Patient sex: F
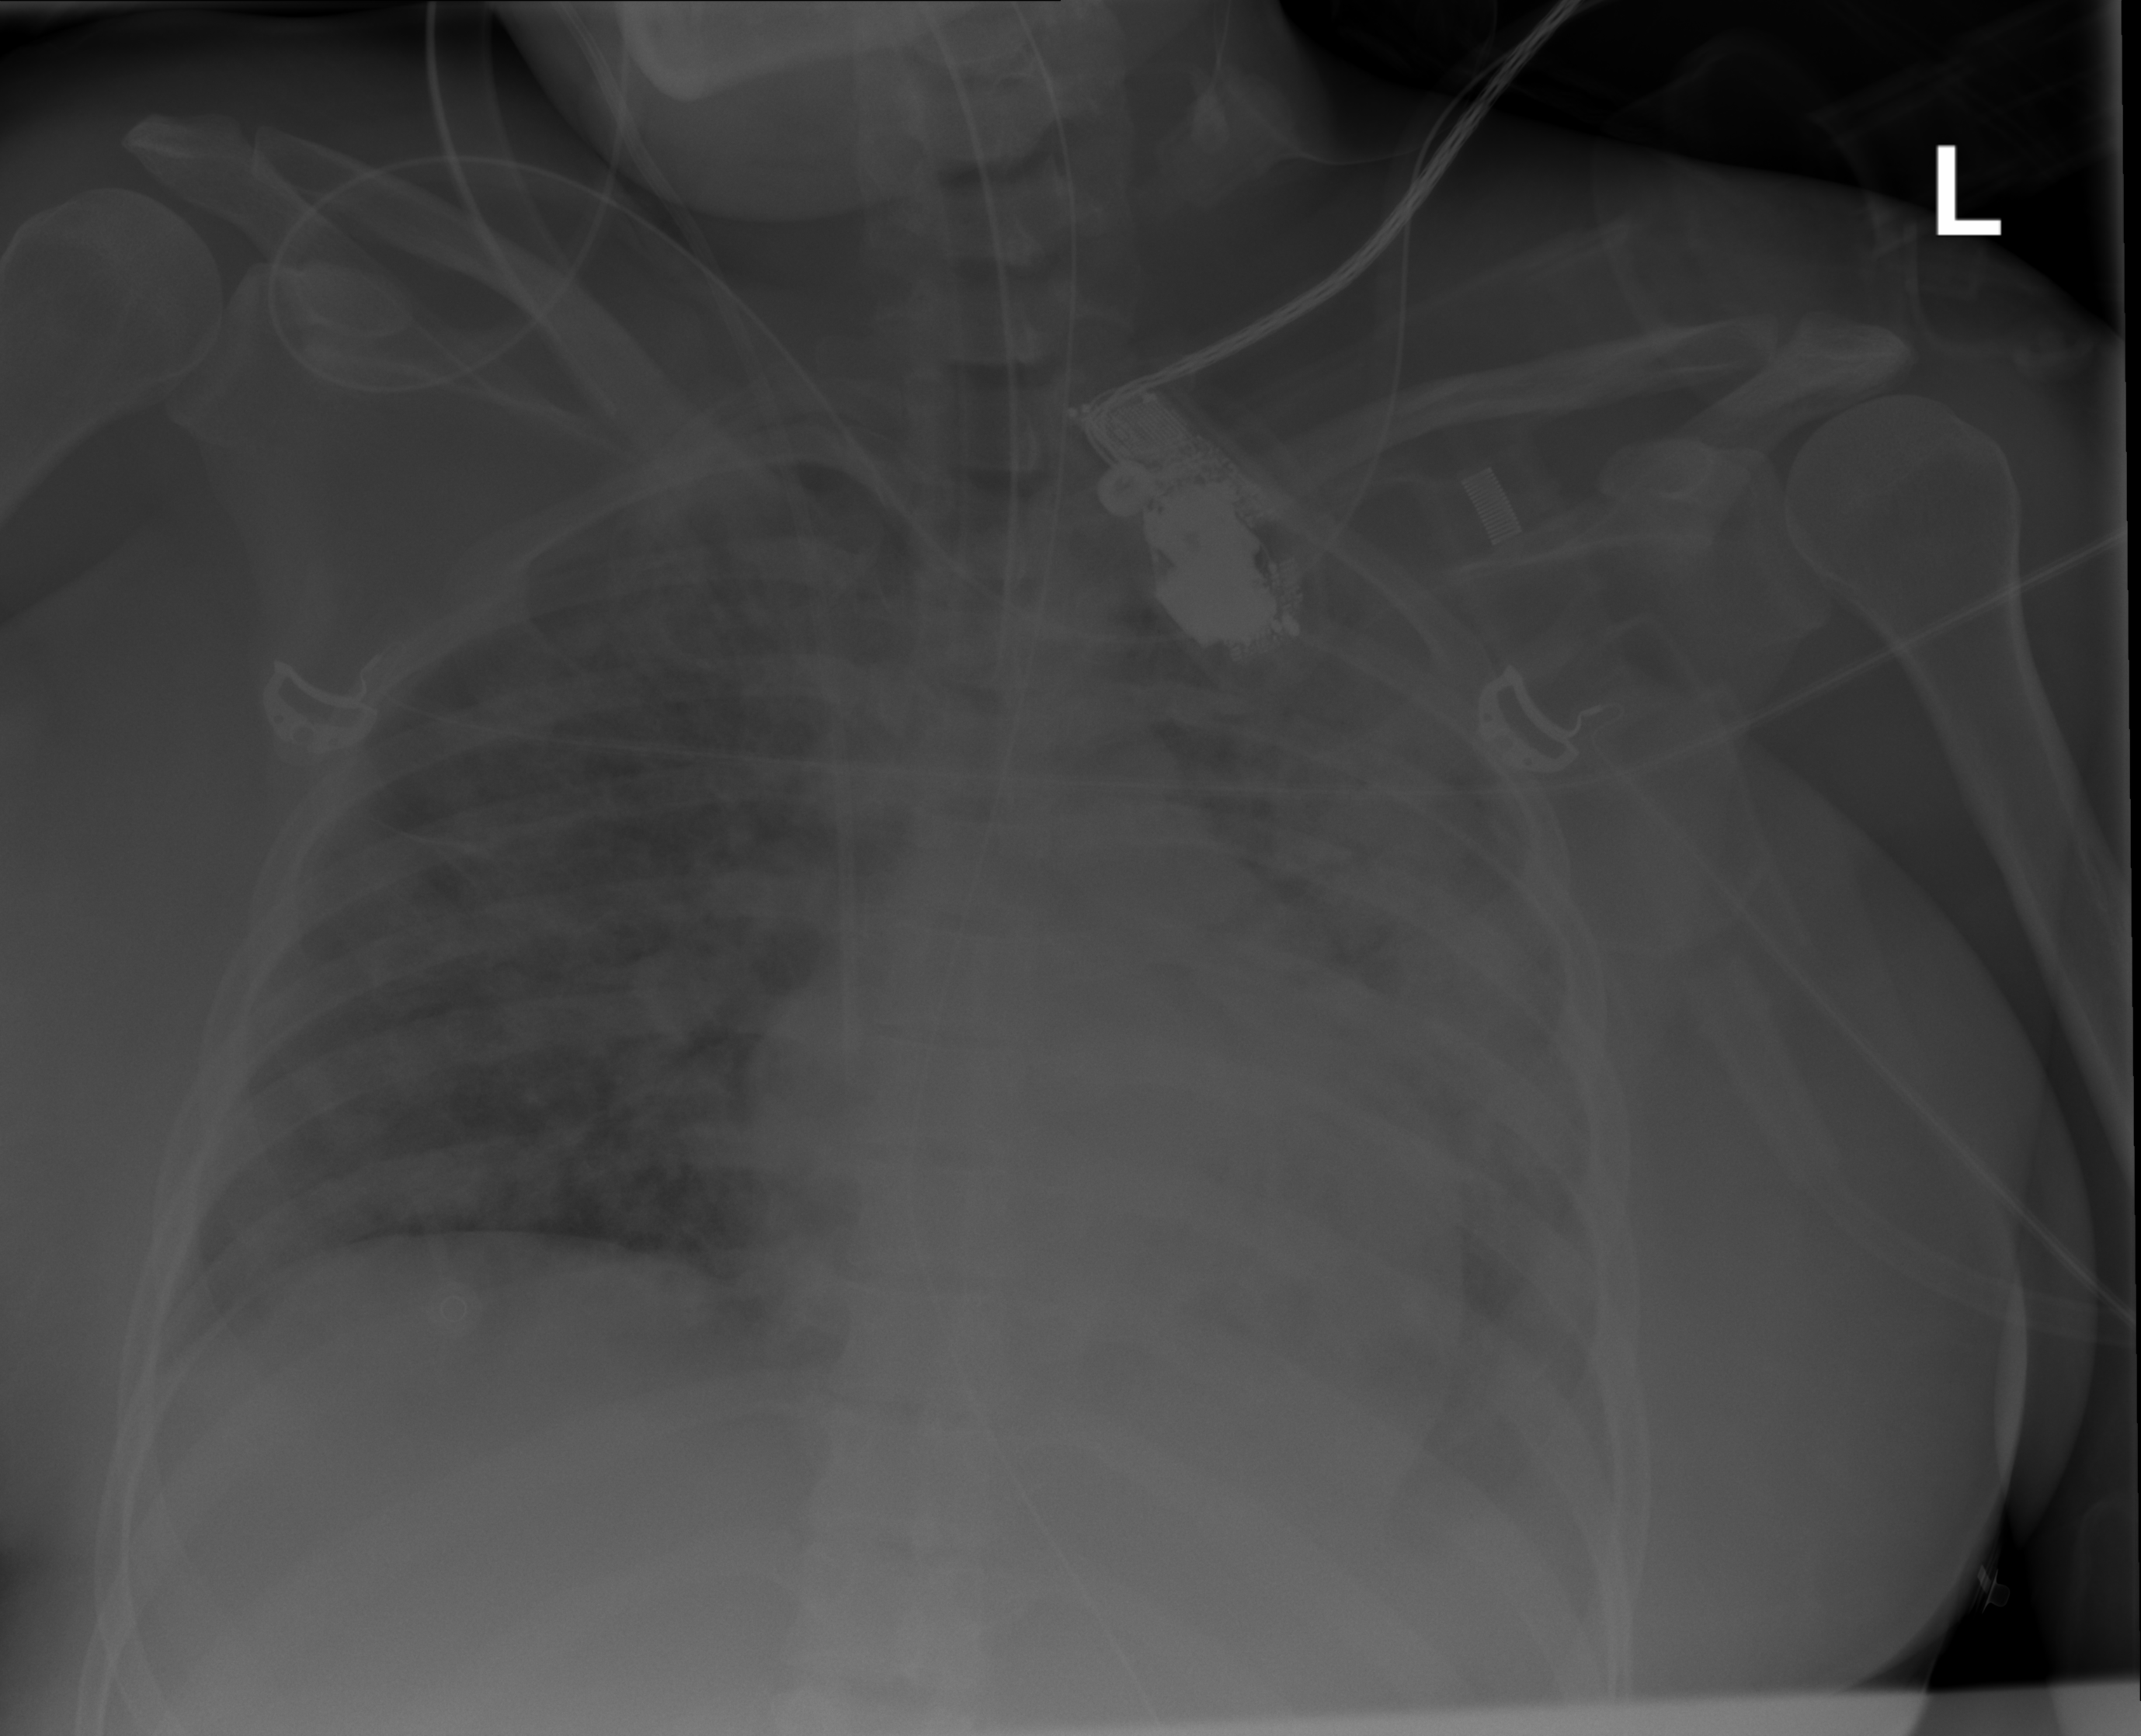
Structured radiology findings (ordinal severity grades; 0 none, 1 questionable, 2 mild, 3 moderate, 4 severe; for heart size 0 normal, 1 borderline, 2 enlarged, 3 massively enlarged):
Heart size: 2
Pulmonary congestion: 3
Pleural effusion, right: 0
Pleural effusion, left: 2
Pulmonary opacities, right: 4
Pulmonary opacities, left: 4
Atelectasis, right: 3
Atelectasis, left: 3